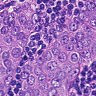
Metastatic tissue present: yes